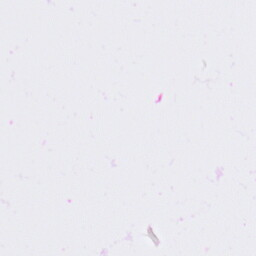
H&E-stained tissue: Lung